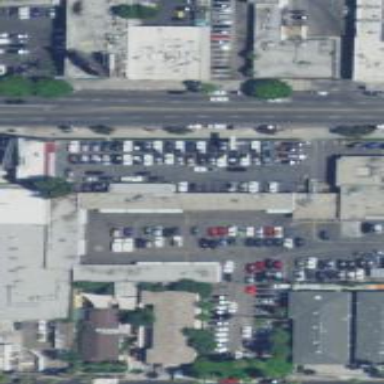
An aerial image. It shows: Commercial building.